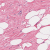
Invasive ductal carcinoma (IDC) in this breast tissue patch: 0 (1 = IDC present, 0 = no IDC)